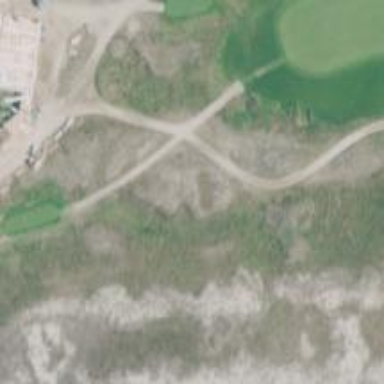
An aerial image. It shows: Path for both roads and golfers.